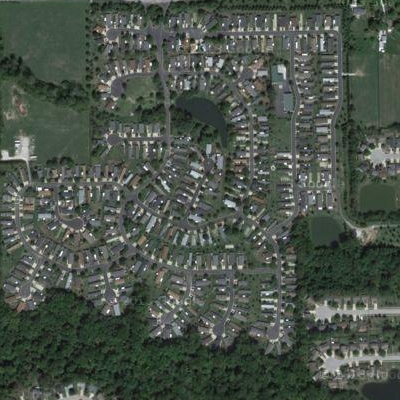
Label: fResident